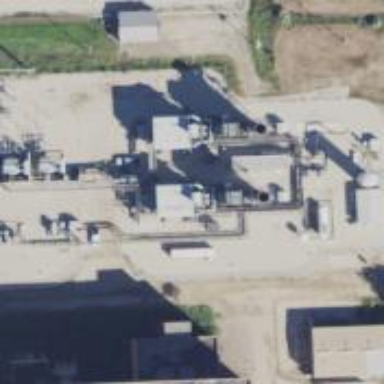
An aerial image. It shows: Gas turbine generator is in use.